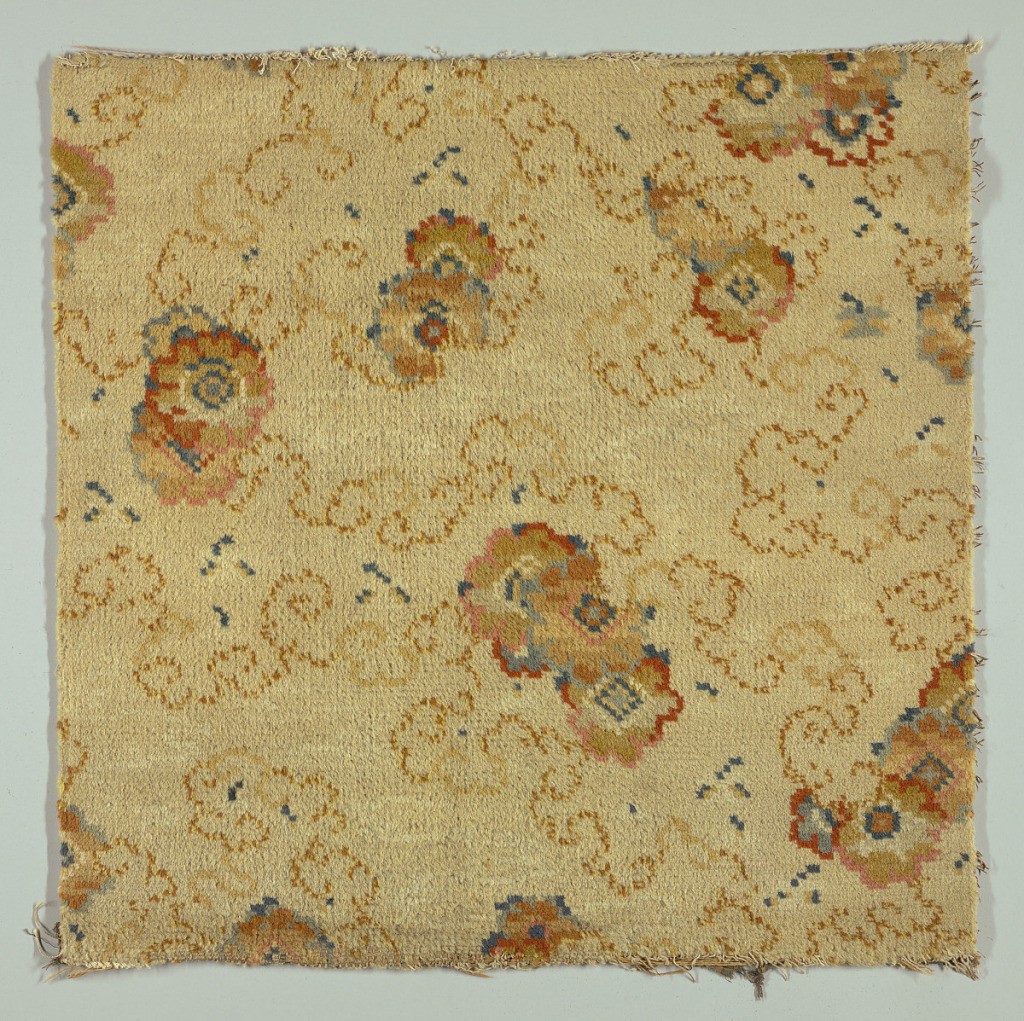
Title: Carpet fragment
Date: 1850–75
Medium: wool, cotton, hemp Technique: cut pile
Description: Bunches of flower heads in shades of brown, blue and orange on a dark cream-colored ground. Brown curlicues meander between flower heads.